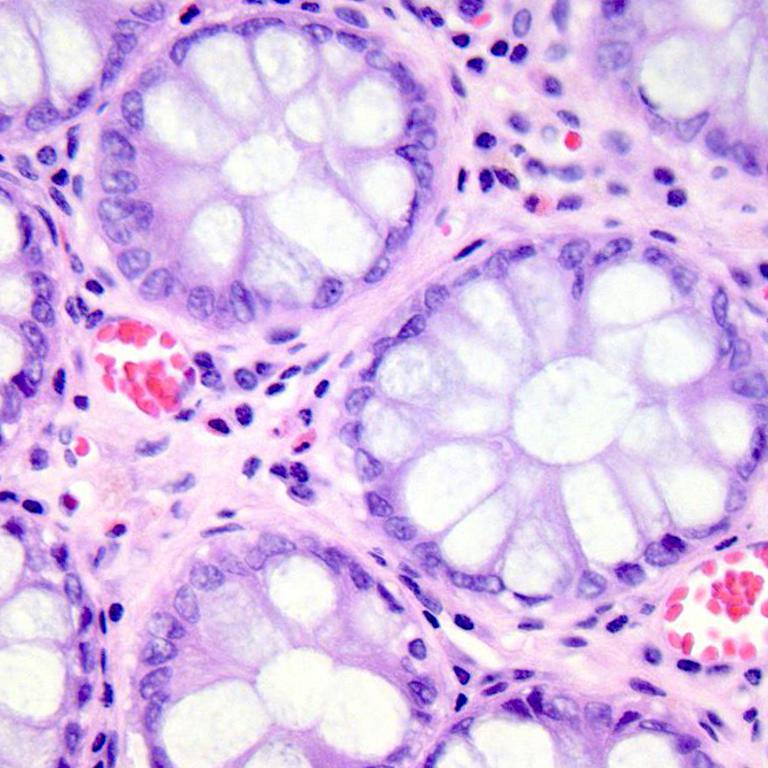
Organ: colon
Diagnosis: benign